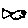
Label: fish